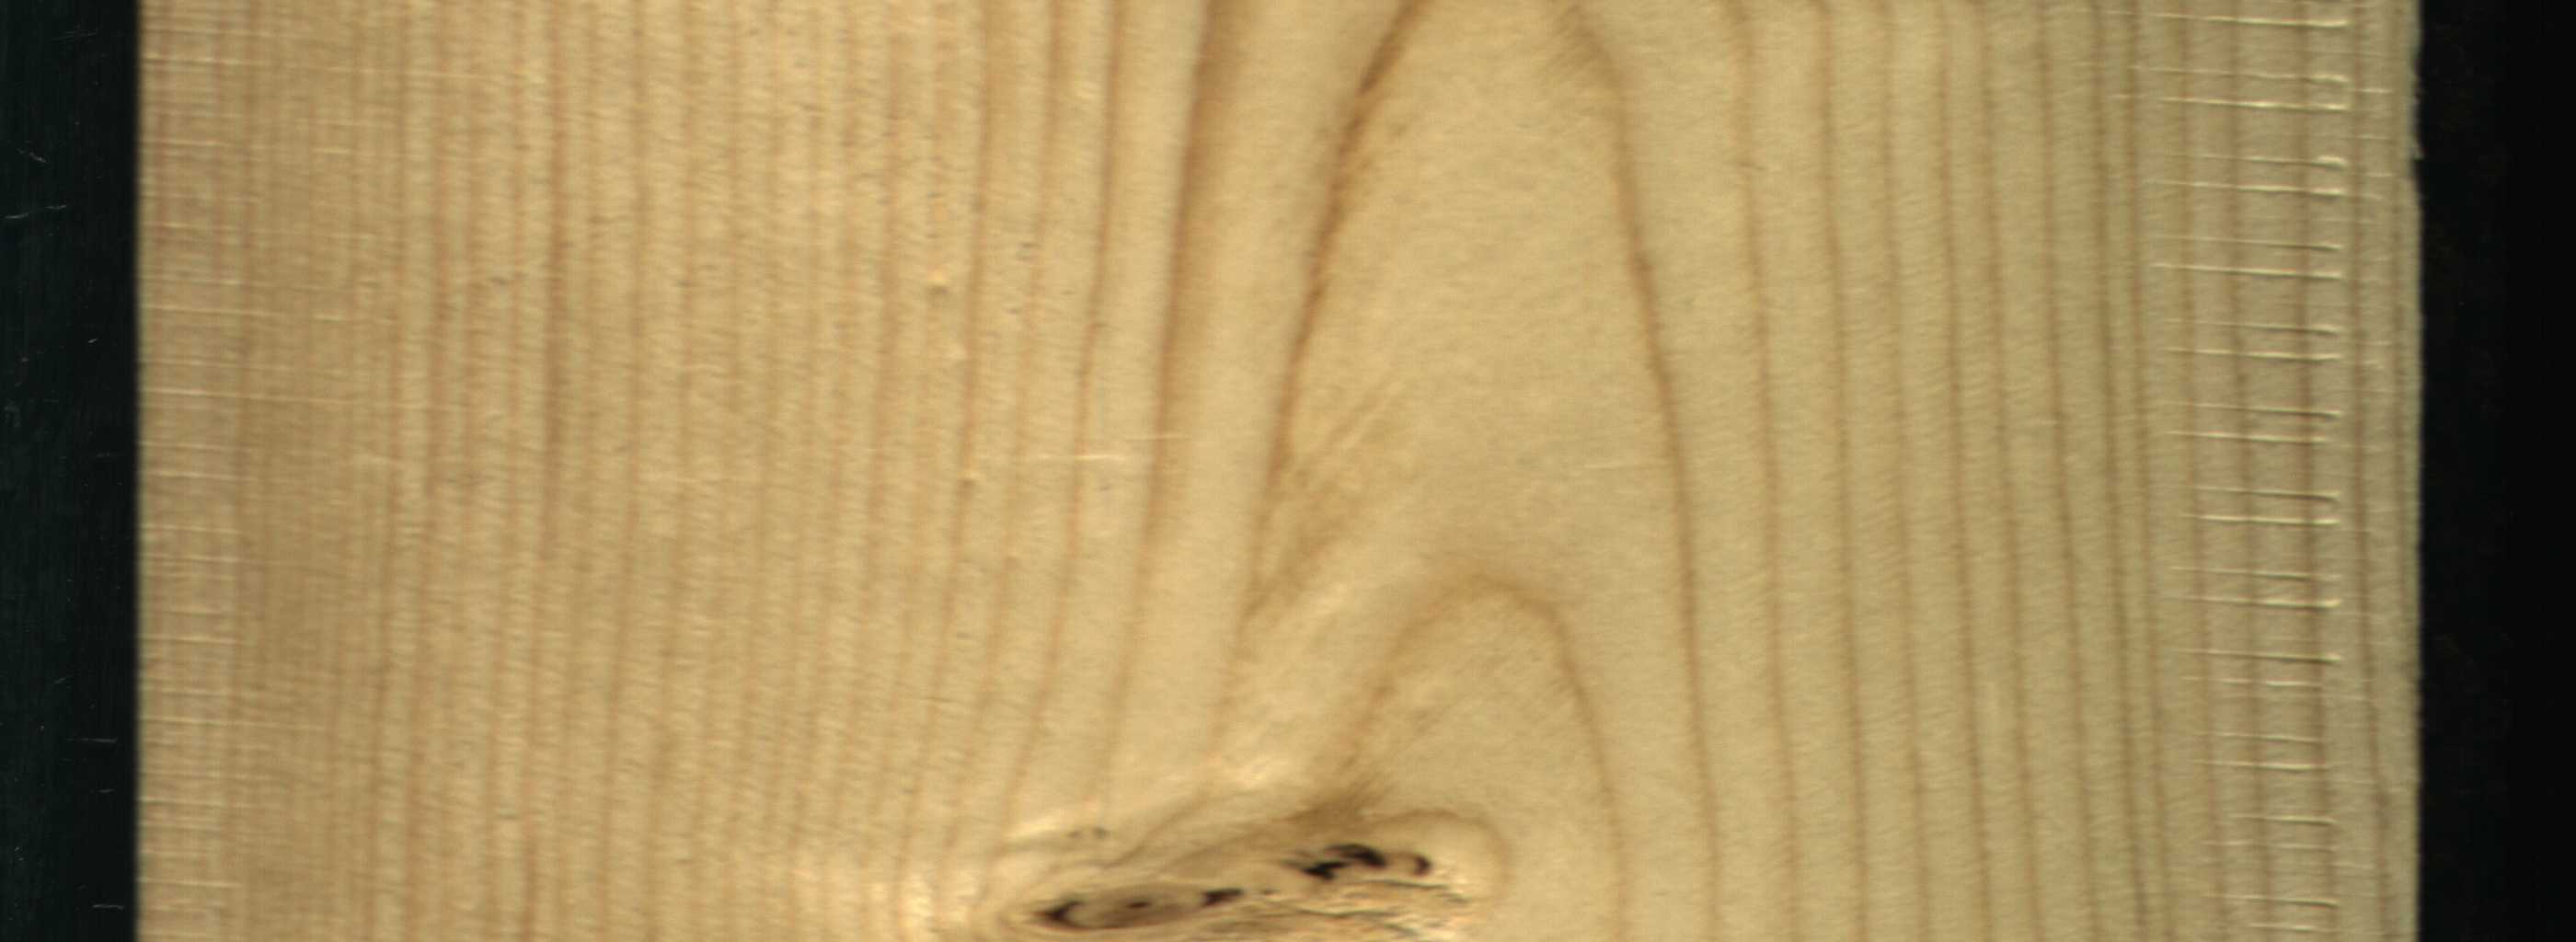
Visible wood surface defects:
Dead_Knot
Dead_Knot